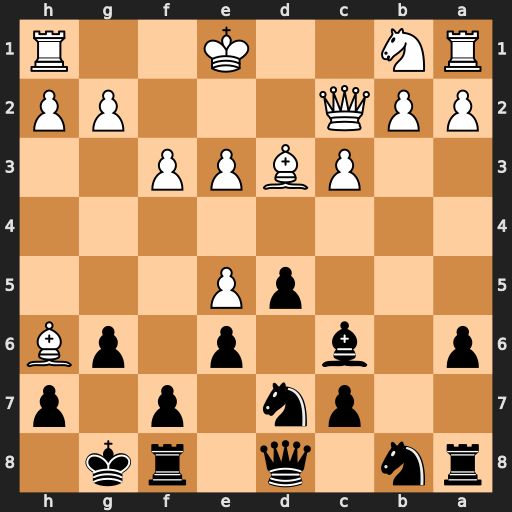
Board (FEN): rn1q1rk1/2pn1p1p/p1b1p1pB/3pP3/8/2PBPP2/PPQ3PP/RN2K2R
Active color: b
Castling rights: KQ
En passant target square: -
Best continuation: Qh4+ g3 Qxh6